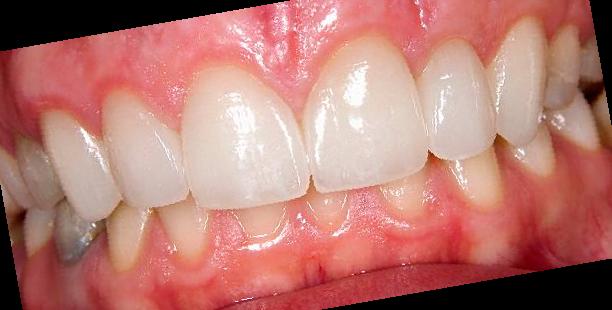
Condition: Gingivitis